Question: I was following <URL> section there is a code snippet:
Project.iOS/AppDelegate.cs:
'''
// Register your app for remote notifications.
if (UIDevice.CurrentDevice.CheckSystemVersion (10, 0)) {
// For iOS 10 display notification (sent via APNS)
UNUserNotificationCenter.Current.Delegate = this;
var authOptions = UNAuthorizationOptions.Alert | UNAuthorizationOptions.Badge | UNAuthorizationOptions.Sound;
UNUserNotificationCenter.Current.RequestAuthorization (authOptions, (granted, error) => {
Console.WriteLine (granted);
});
} else {
// iOS 9 or before
var allNotificationTypes = UIUserNotificationType.Alert | UIUserNotificationType.Badge | UIUserNotificationType.Sound;
var settings = UIUserNotificationSettings.GetSettingsForTypes (allNotificationTypes, null);
UIApplication.SharedApplication.RegisterUserNotificationSettings (settings);
}
UIApplication.SharedApplication.RegisterForRemoteNotifications ();
'''
So seems like there are no problem but when I implemented this to my MBB hybrid project the line:
'UNUserNotificationCenter.Current.Delegate = this;'
gives an error, saying 'Cannot implicitly convert type 'MyApp.iOS.AppDelegate' to UserNotifications.IUNUserNotificationsCenterDelegate'. An explicit conversion exists'
It won't let me compile but if I explicitly cast it into what it wants it also gives error.
Found <URL> and they're doing the same.
What's the correct way to cast register for notifications for Mobile Blazor Bindings project -if this is because I'm using MBB rather than Xamarin Forms?
### Steps to Reproduce
1. Create Hybrid Mobile Blazor Bindings Project (preview 5)
2. At Project.iOS/AppDelegate.cs, adding UNUserNotificationCenter.Current.Delegate = this; gives error of Error CS0266 Cannot implicitly convert type 'Project.iOS.AppDelegate' to 'UserNotifications.IUNUserNotificationCenterDelegate'. An explicit conversion exists (are you missing a cast?)
3. If explicit cast is applied, it gives error too saying it can't convert.
### Expected Behavior
-
### Actual Behavior

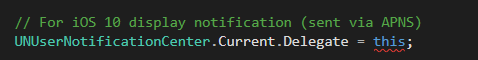
Answer: After some research I found that I didn't include the necessary Interfaces. 'AppDelegate' class should look like this.
'''
[Register("AppDelegate")]
public partial class AppDelegate : global::Xamarin.Forms.Platform.iOS.FormsApplicationDelegate, IUNUserNotificationCenterDelegate, IMessagingDelegate
{
//...
}
'''